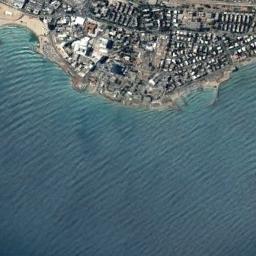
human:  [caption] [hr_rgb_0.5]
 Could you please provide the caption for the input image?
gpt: There are houses by the beach .

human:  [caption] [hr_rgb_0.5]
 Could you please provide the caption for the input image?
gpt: Gray-blue water with parallel ripples and gray buildings on the sea .

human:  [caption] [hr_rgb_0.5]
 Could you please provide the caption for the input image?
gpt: The beach with khaki sand and the residential area on the beach .

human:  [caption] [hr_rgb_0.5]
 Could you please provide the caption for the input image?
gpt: Many buildings scattered around the beach .

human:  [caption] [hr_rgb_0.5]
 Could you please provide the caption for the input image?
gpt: Many buildings of different shapes are beside the beach .